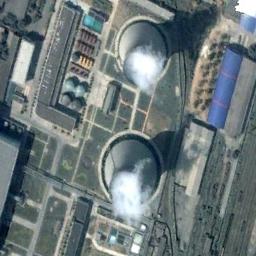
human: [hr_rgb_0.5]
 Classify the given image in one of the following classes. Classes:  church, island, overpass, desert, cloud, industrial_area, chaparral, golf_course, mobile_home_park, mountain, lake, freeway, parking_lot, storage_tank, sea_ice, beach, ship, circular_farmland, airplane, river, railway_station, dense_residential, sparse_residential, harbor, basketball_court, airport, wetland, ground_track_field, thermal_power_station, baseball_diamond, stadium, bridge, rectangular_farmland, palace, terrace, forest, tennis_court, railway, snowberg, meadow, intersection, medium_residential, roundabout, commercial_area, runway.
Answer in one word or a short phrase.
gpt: thermal_power_station